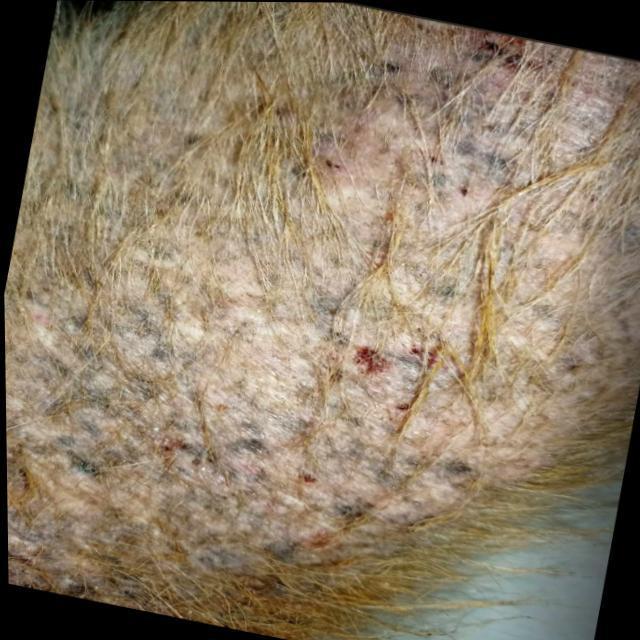
Canine demodicosis (Demodex mange) — caused by Demodex canis mites. Presents with alopecia, follicular papules, pustules, and comedones. Often localized on face and forelimbs.